Interaction volume radius: 5 \u00c5
Interaction volume height: 10 \u00c5
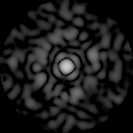
Disorder parameter: 0.7977